Interaction volume radius: 10 \u00c5
Interaction volume height: 20 \u00c5
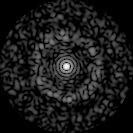
Disorder parameter: 0.8258